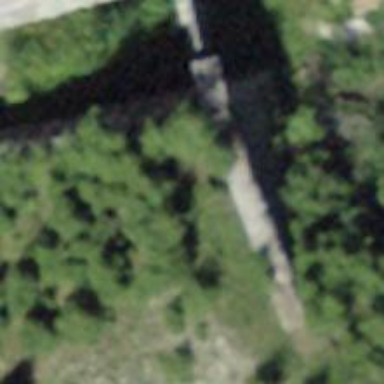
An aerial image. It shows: Wall barrier.